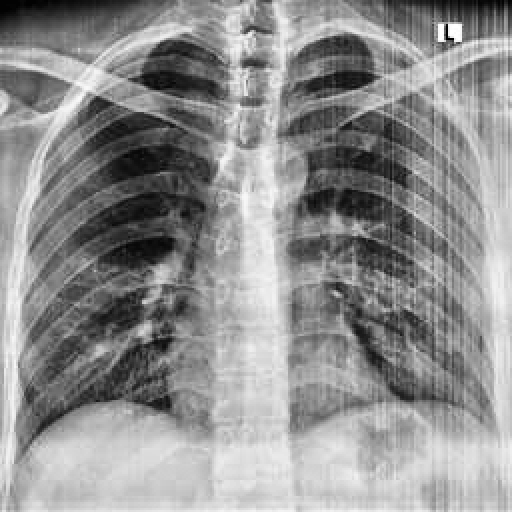
Finding: NORMAL